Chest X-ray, PA view. Patient: 34 years old, sex F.
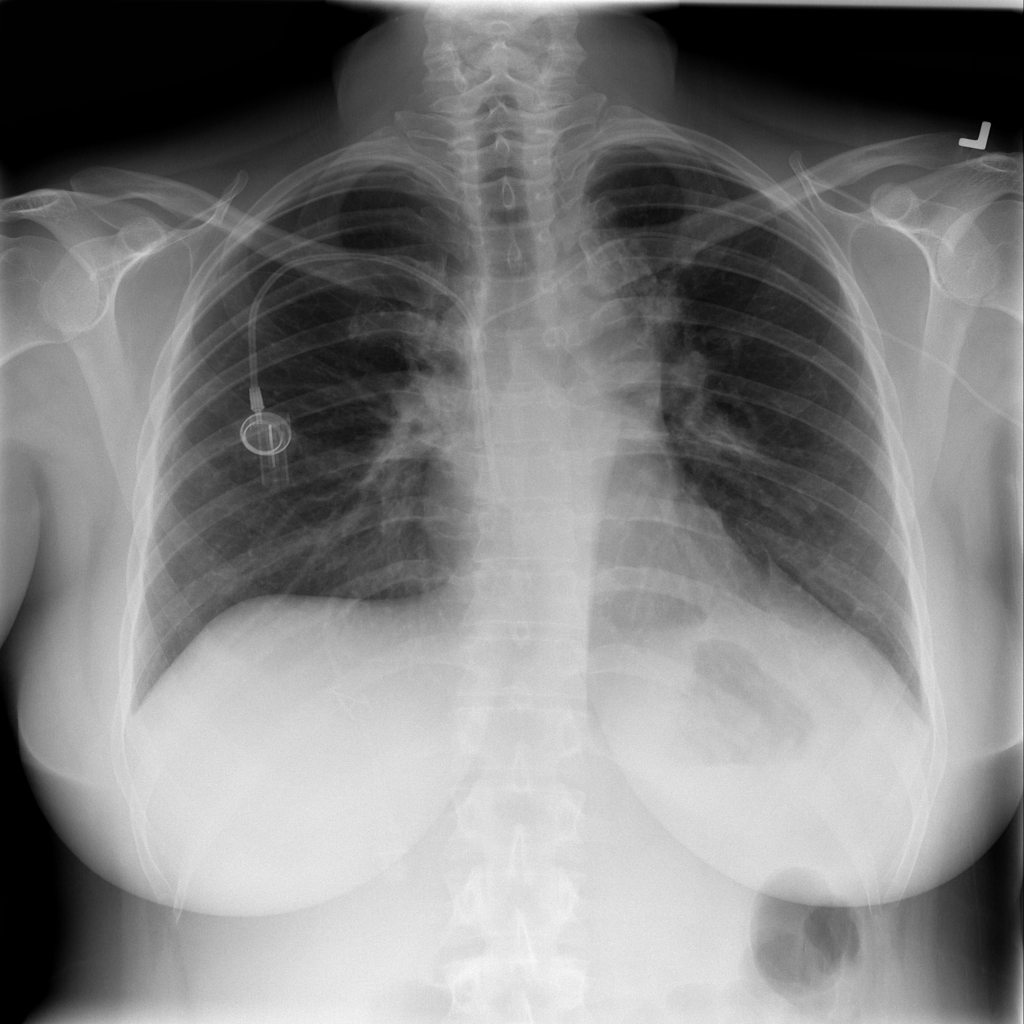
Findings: No Finding